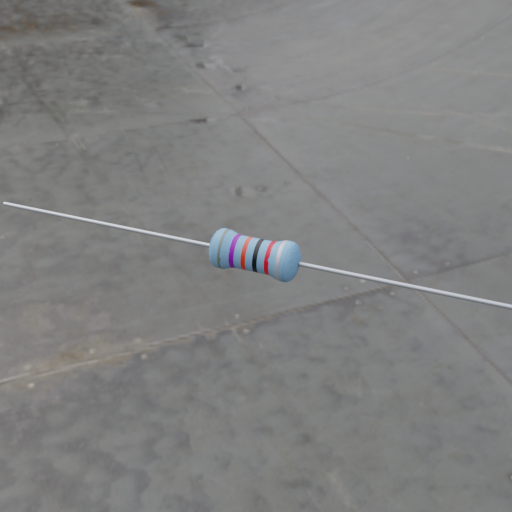
Resistor colour bands (in order): gray, violet, red, black, red, silver